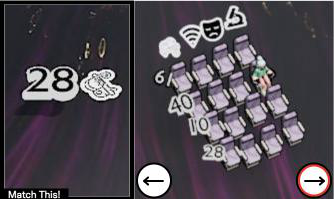
Task: seats
Answer: no